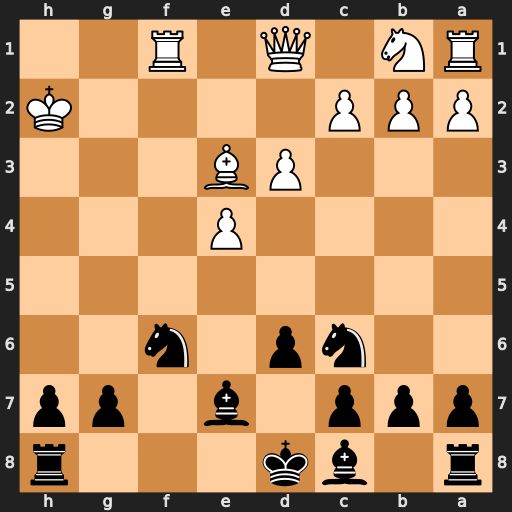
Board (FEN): r1bk3r/ppp1b1pp/2np1n2/8/4P3/3PB3/PPP4K/RN1Q1R2
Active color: b
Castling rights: -
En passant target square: -
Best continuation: Ng4+ Kg1 Nxe3